Question: In my app I am using the parse.com framework and will be displaying posts made by certain users. The posts that are displayed will contain a few pieces of information including the "createdAt" property. The "createdAt" property that parse automatically creates for each post goes like this...
'''
2014-09-23 17:55:55 +0000
'''
I took the parse created date and I'm breaking it apart at the "date" and "time" parts...
'''
NSString *parseDateAndTime = [NSString stringWithFormat:@"%@", object.createdAt];
NSArray *postDateSplit = [parseDateAndTime componentsSeparatedByString:@" "];
NSLog(@"parse date = %@", [postDateSplit objectAtIndex:0]);
NSLog(@"parse time = %@", [postDateSplit objectAtIndex:1]);
'''
Logs out...

I want to be able to inform my users on when each post was posted. I think you get the drift.
(I need something this )...
'''
NSTimeInterval interval = [object.createdAt timeIntervalSinceNow];
if (interval = today) {
if (interval > sixHoursAgo) {
self.dateLabel.text = @"earlier today";
}
else if (interval < sixHoursAgo) {
if (interval < oneHourAgo) {
self.dateLabel.text = [NSString stringWithFormat:@"%@m ago", numberOfMinutes];
}
else {
self.dateLabel.text = [NSString stringWithFormat:@"%@hrs ago", numberOfHours];
}
}
else {
self.dateLabel.text = [NSString stringWithFormat:@"today at %@", time];
}
}
else if (interval = yesterday) {
self.dateLabel.text = [NSString stringWithFormat:@"yesterday at %@", time];
}
else {
self.dateLabel.text = [NSString stringWithFormat:@"%@ at %@", date, time];
}
'''
How do I get this logic above to work in actual code?
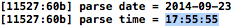
Answer: Do not reinvent the wheel!
Convert it to a date and use a lib like NSDate+TimeAgo :
<URL>